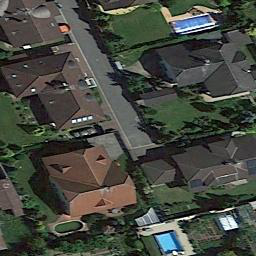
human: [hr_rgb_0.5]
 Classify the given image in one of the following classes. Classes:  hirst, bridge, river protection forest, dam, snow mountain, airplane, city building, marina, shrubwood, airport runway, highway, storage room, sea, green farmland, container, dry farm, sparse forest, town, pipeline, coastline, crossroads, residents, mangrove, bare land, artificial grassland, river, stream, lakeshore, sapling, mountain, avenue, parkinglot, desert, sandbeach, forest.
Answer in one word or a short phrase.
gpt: residents